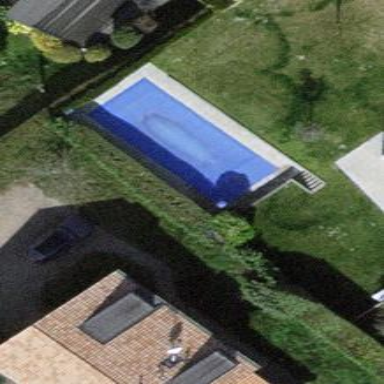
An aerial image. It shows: Swimming pool located in leisure land.